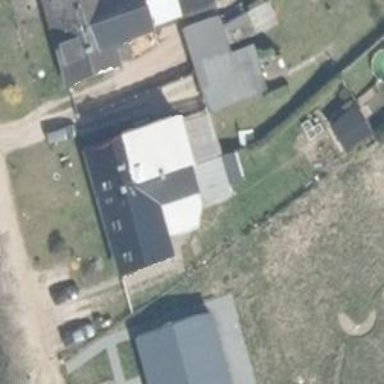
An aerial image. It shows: Simple and straightforward house.